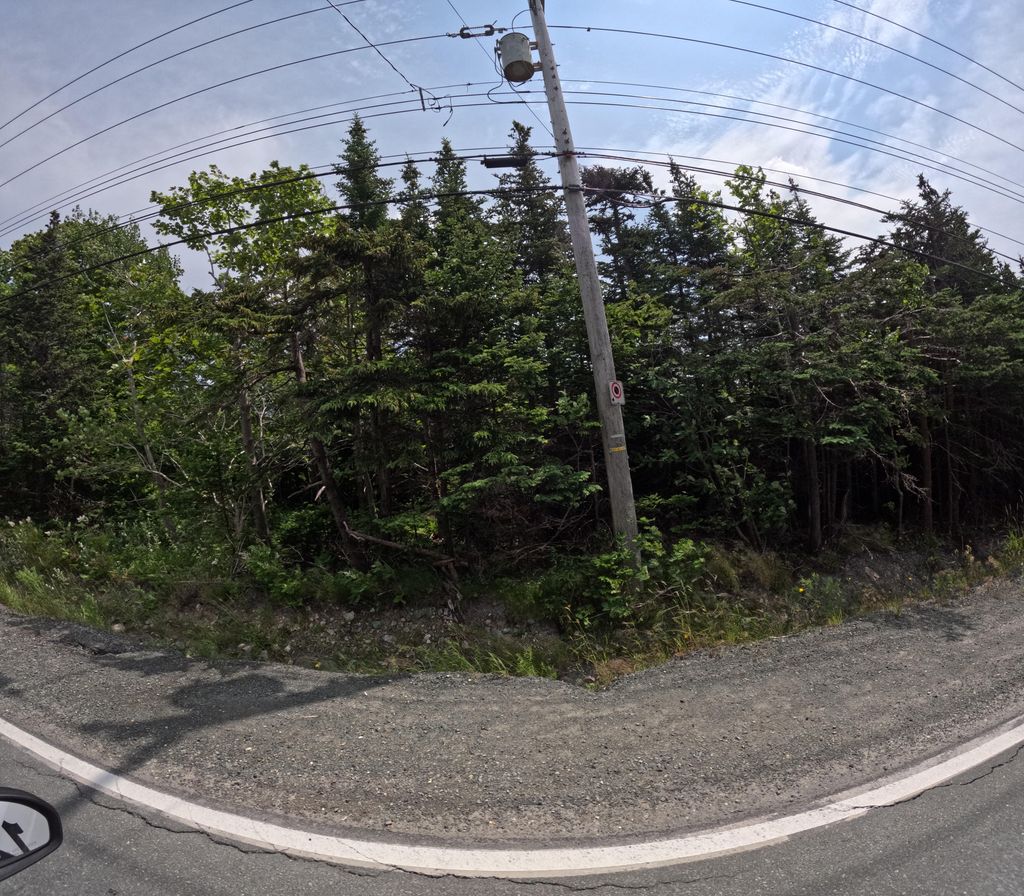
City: st_johns